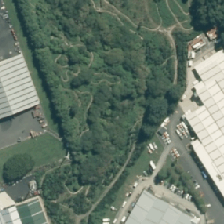
Land cover: urban_parkland